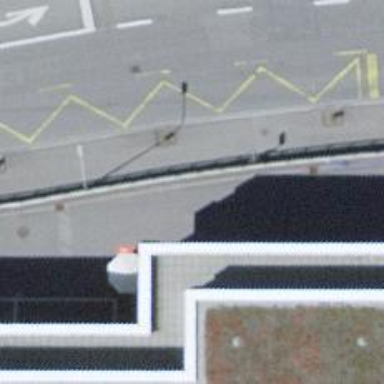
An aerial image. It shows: Bus stop with platform for public transport.